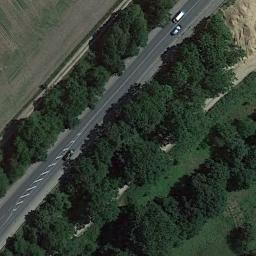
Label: freeway